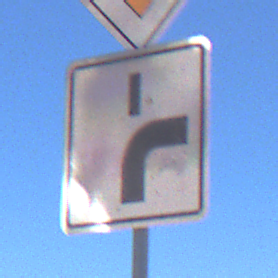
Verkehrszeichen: VerlaufVorfahrtsstrasse8
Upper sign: Vorfahrtsstrasse
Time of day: MorningAfternoon
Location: Outdoor (RoadRail)
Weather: Clear
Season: NotSpecified
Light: Natural